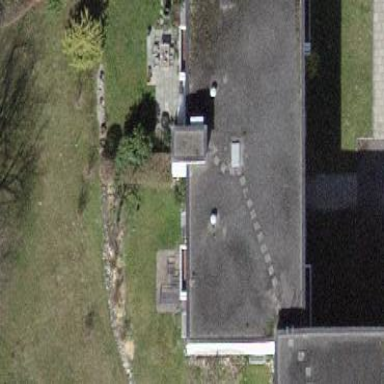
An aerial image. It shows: Residential building.